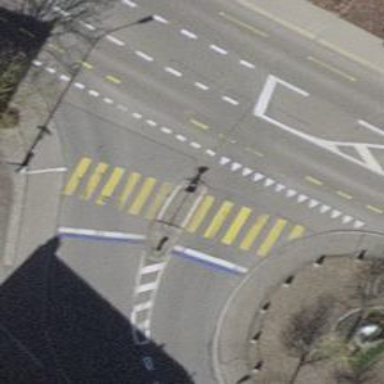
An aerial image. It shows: Marked zebra crossing with island.